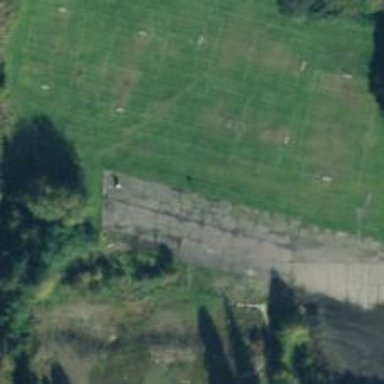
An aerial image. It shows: Basketball court on pitch.